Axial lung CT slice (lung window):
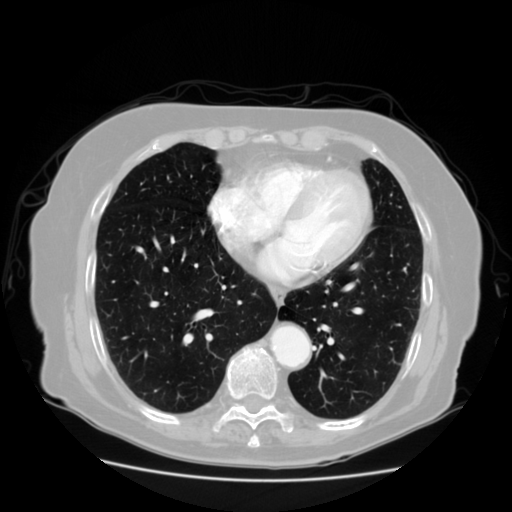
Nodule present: no